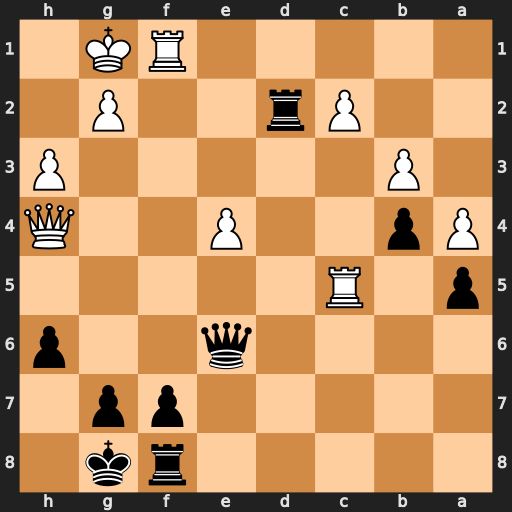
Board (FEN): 5rk1/5pp1/4q2p/p1R5/Pp2P2Q/1P5P/2Pr2P1/5RK1
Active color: b
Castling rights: -
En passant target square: -
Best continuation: Qb6 Rf5 Rxc2 Qe7 Rc8 Rxf7 Qxc5+